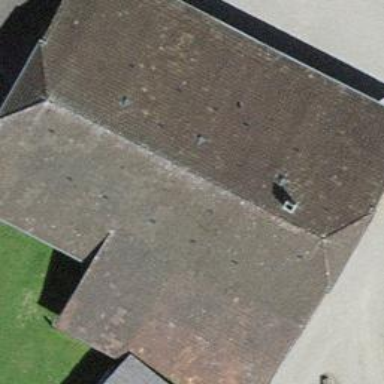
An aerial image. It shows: Farm building.